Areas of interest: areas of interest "Spring City (White Cloud Road)"
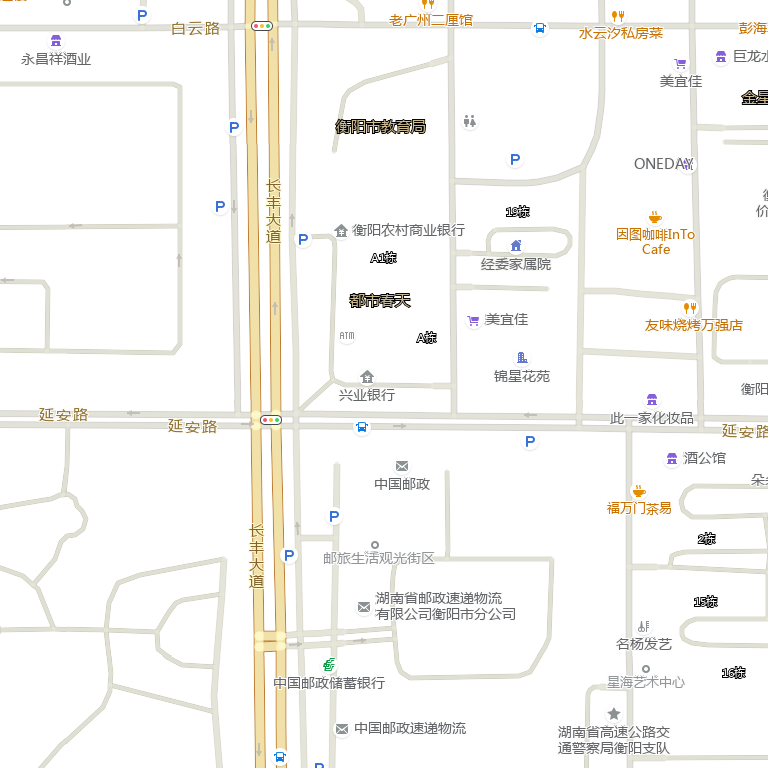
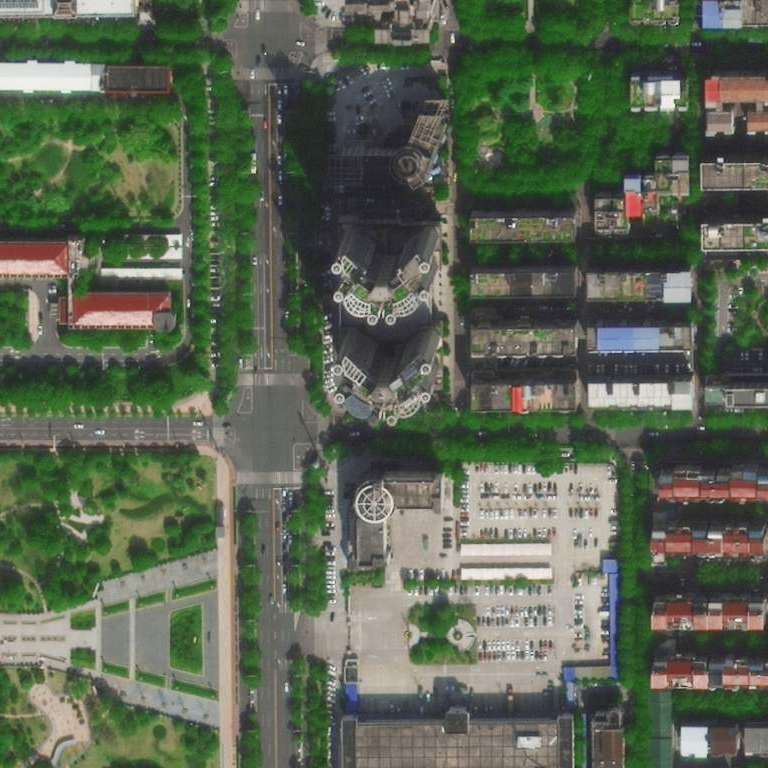